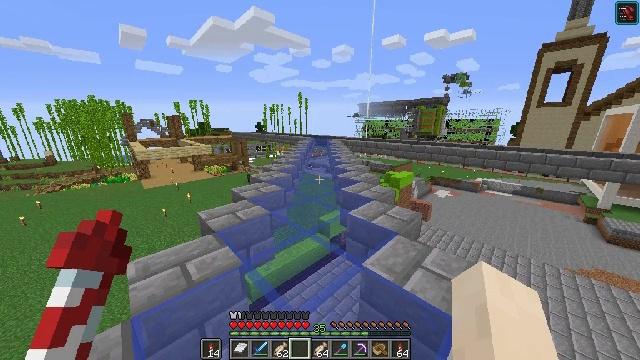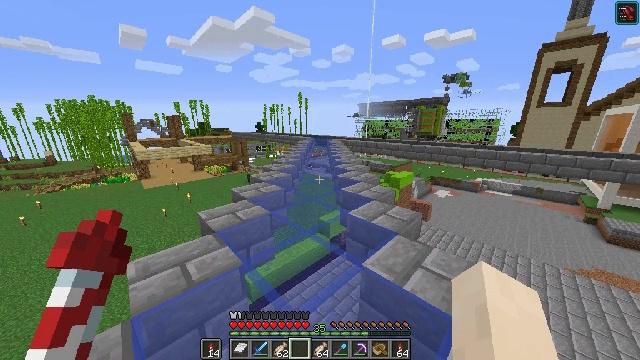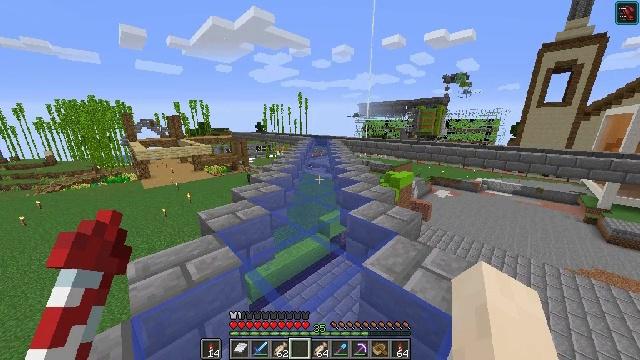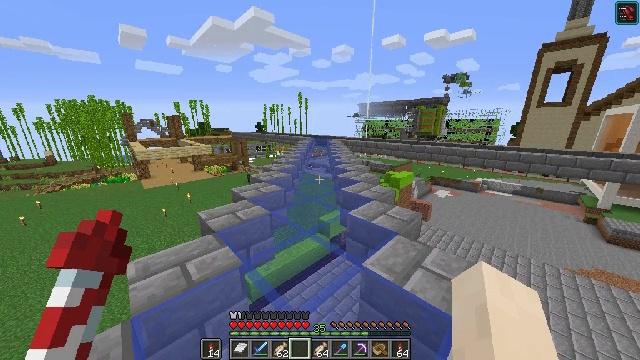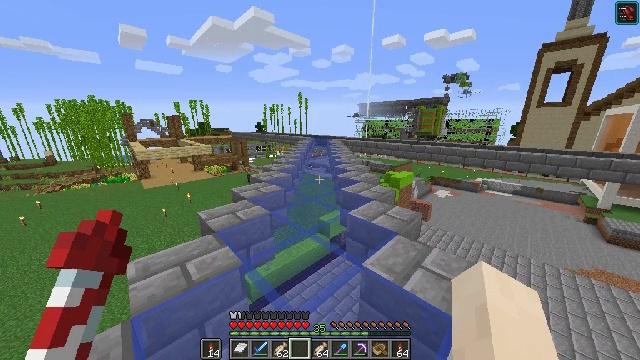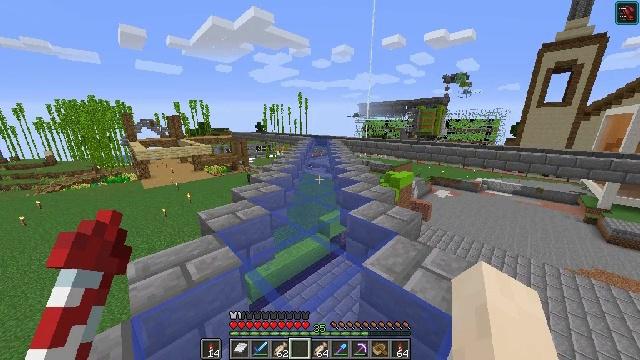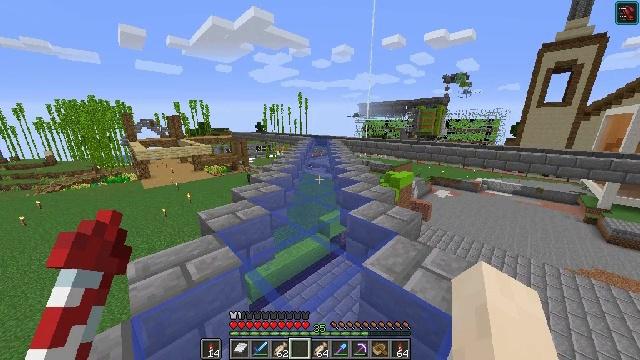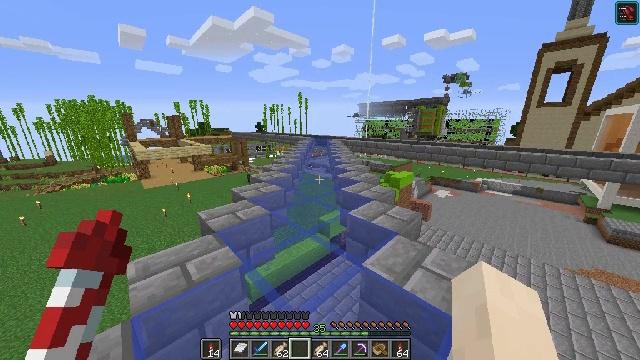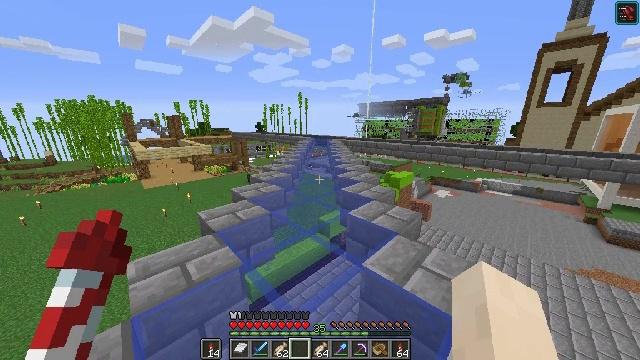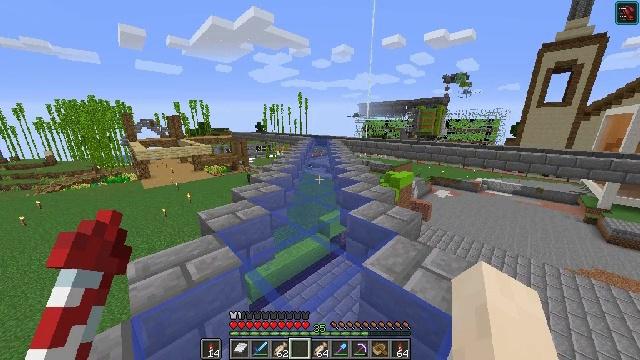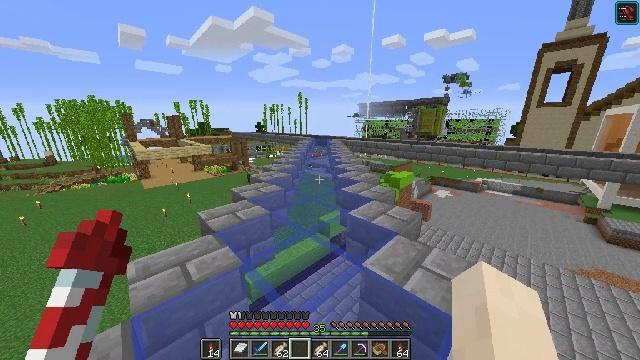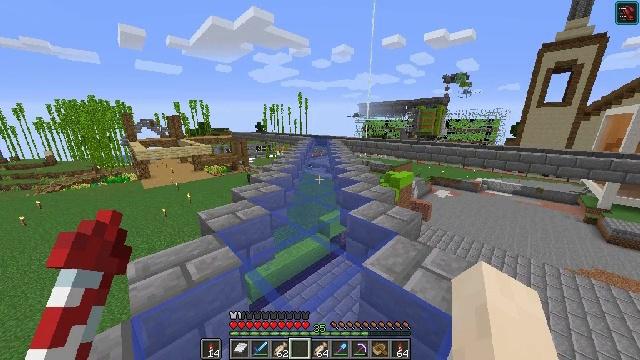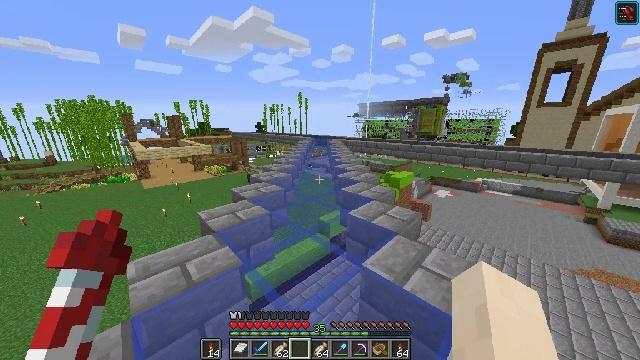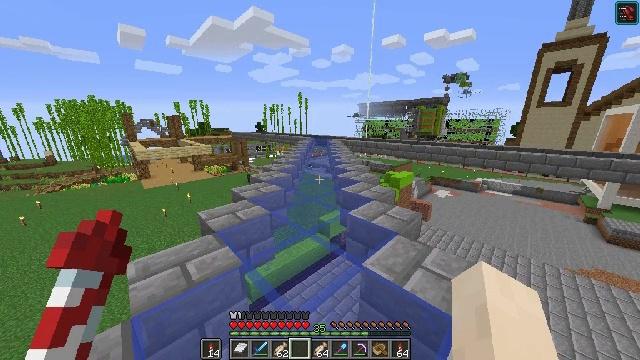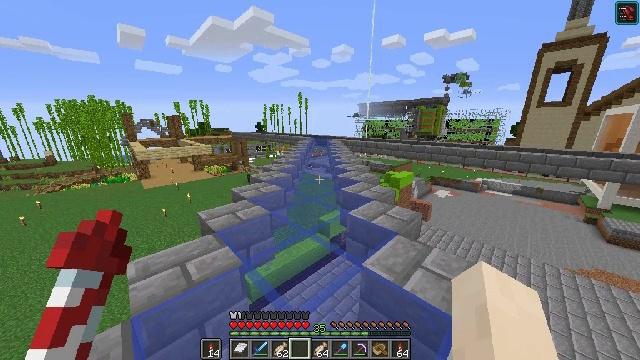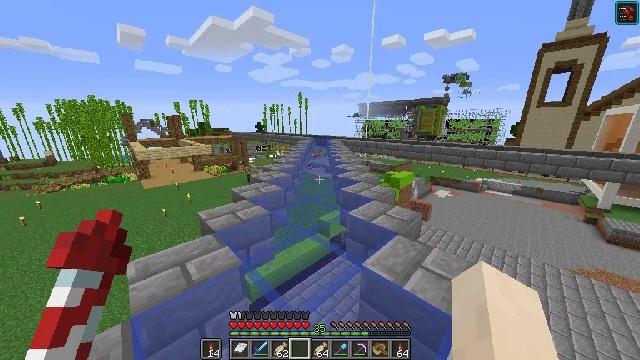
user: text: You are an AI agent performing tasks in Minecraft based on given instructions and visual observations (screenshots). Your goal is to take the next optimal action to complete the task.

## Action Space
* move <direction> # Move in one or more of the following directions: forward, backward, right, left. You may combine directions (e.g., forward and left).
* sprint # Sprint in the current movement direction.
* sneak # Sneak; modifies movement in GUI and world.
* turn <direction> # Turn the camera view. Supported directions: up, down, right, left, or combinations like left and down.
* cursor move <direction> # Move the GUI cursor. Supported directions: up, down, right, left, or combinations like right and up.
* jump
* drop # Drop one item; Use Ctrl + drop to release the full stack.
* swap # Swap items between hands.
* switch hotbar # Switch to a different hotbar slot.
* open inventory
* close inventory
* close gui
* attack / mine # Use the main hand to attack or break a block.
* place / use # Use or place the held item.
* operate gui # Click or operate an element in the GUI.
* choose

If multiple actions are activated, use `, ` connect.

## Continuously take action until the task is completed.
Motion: motion action
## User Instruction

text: To obtain a map, craft it using the right materials on a crafting table.
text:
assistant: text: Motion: no_op
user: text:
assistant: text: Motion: no_op
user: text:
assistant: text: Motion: no_op
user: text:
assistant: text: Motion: no_op
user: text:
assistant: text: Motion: no_op
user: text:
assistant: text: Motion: no_op
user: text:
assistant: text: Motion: no_op
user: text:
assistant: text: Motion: no_op
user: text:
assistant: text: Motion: no_op
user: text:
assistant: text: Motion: no_op
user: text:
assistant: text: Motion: no_op
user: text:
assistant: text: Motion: no_op
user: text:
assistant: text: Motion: no_op
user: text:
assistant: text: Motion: no_op
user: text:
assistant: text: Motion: no_op
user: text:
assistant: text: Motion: no_op
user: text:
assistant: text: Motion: no_op
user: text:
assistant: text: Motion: no_op
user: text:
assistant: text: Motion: no_op
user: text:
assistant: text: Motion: no_op
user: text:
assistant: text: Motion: no_op
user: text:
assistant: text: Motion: no_op
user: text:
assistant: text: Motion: no_op
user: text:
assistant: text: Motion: no_op
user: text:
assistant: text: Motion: no_op
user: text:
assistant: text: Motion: no_op
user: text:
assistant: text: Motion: no_op
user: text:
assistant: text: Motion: no_op
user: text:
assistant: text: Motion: no_op
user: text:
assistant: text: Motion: no_op